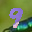
Label: 9